Interaction volume radius: 10 \u00c5
Interaction volume height: 20 \u00c5
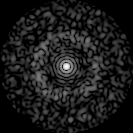
Disorder parameter: 0.832